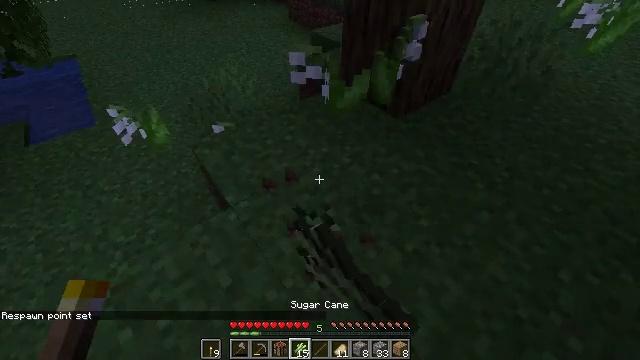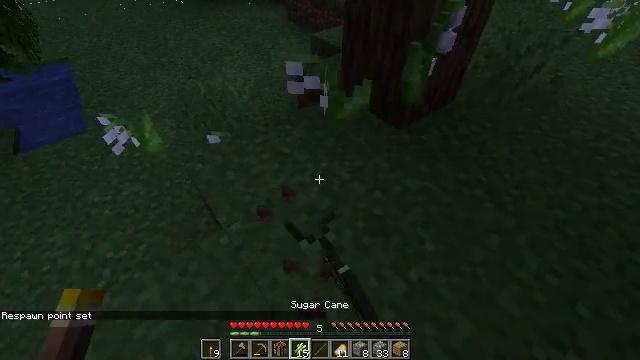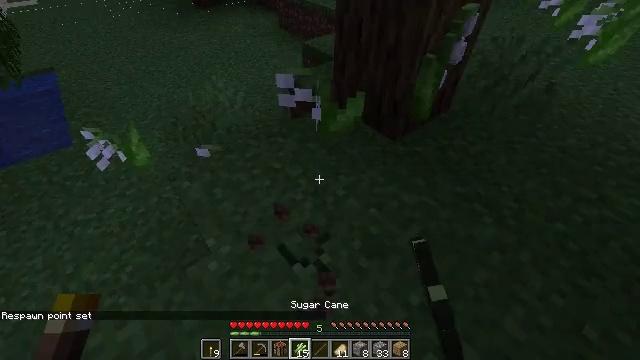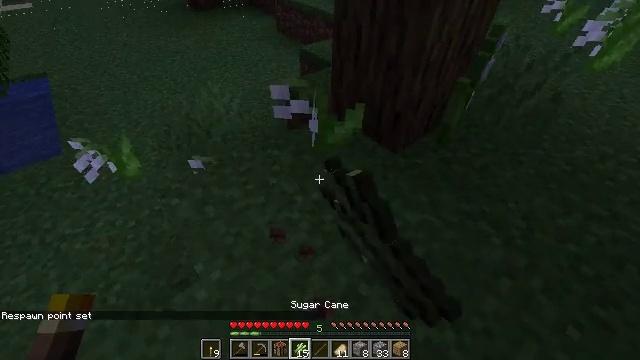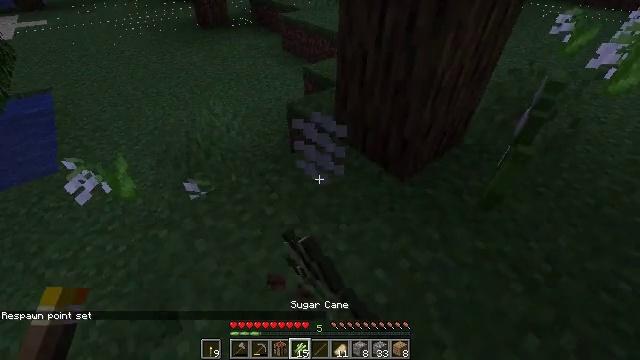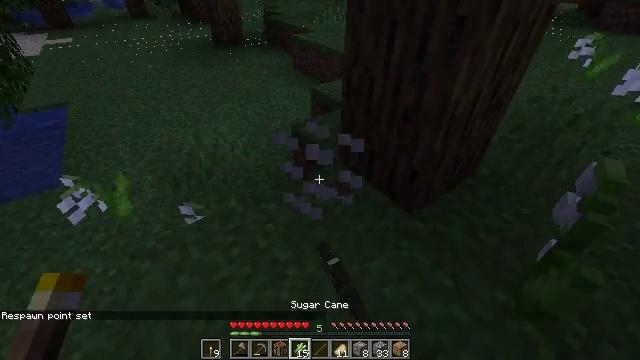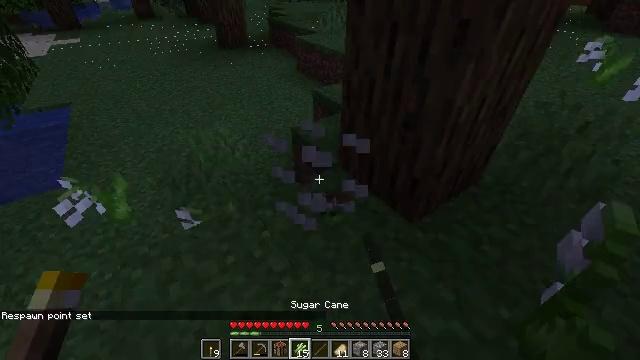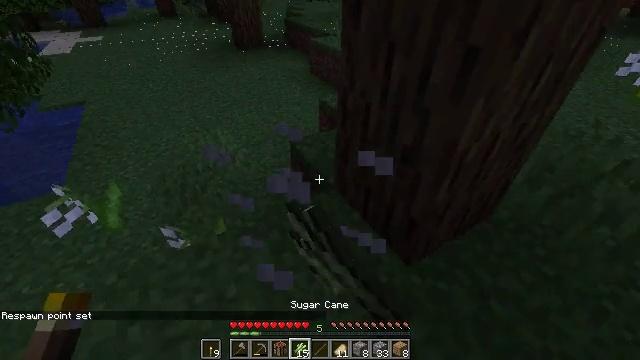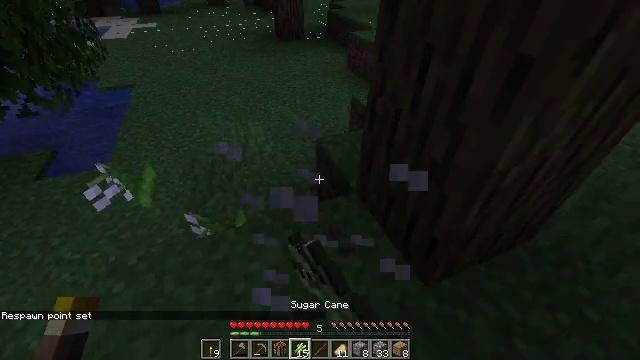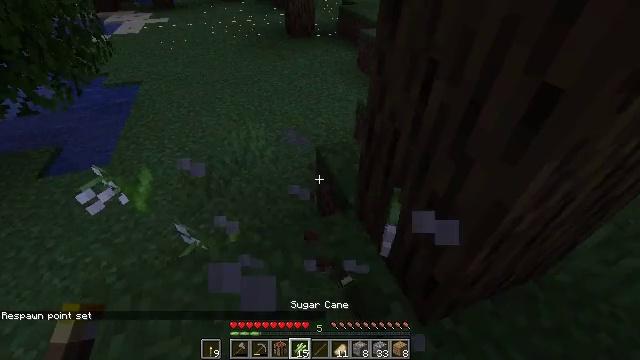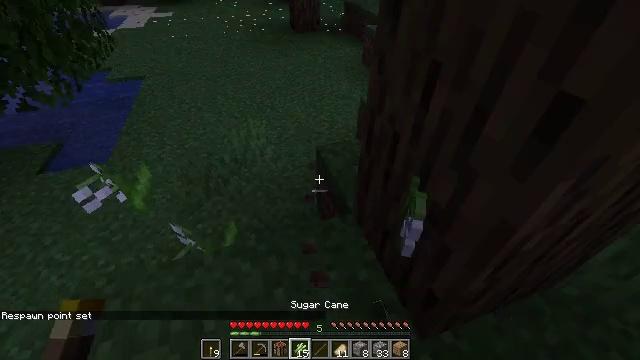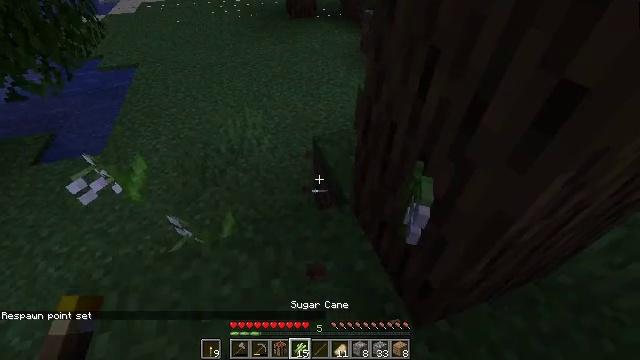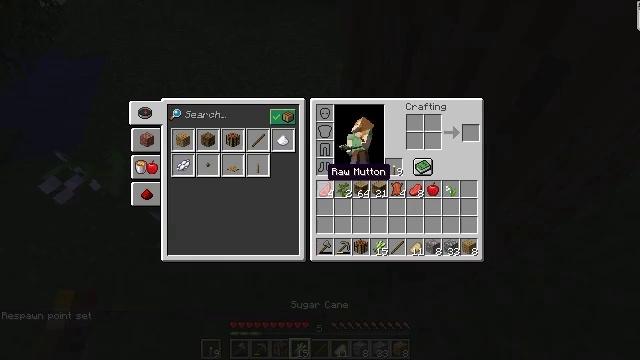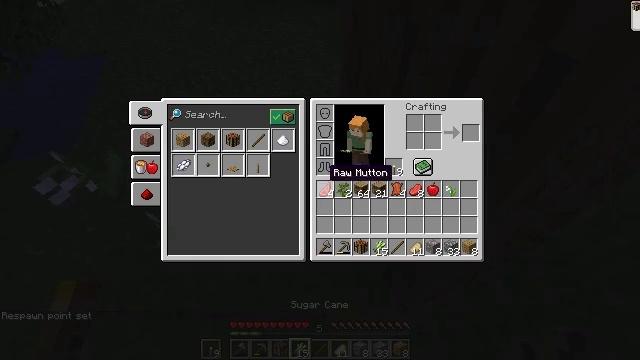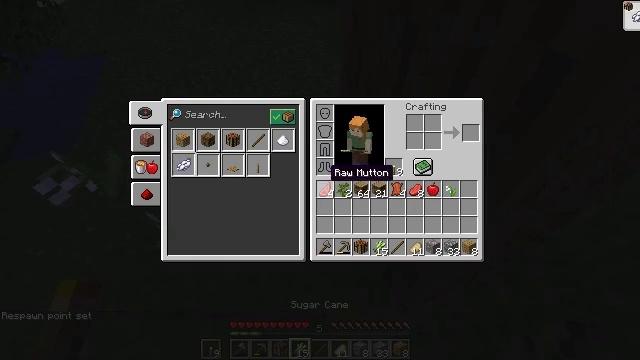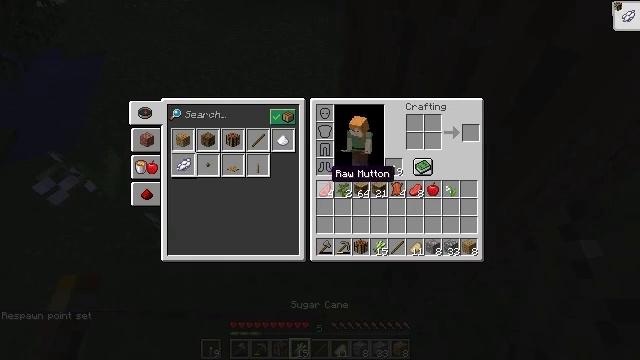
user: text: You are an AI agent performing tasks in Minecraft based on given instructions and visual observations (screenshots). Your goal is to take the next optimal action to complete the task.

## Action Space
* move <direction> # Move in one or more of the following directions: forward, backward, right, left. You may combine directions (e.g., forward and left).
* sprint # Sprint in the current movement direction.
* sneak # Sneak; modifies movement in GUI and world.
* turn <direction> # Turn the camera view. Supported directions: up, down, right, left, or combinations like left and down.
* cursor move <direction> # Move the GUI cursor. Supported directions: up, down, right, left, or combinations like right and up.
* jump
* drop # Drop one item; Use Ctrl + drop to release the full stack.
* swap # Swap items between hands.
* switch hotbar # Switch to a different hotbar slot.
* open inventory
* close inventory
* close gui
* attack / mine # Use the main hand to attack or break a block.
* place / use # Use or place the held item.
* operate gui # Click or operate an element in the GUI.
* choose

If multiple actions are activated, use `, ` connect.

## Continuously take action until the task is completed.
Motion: motion action
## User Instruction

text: Collect the lily of the valley from the ground.
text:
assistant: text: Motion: move forward, attack / mine
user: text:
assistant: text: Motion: move forward, turn right, attack / mine
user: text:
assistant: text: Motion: move forward, attack / mine
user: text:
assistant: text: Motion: move forward, turn left and up, attack / mine
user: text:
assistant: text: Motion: move forward and move right, turn left and up, attack / mine
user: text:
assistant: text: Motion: move forward and move right, turn left, attack / mine
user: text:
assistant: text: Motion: move forward and move right, turn left, attack / mine
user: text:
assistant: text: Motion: move forward and move right, turn left and down, attack / mine
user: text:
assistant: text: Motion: move forward, turn left, attack / mine
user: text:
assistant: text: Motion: turn left
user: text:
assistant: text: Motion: turn down
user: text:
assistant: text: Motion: turn right and down, open inventory
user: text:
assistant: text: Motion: open inventory
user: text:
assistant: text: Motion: open inventory
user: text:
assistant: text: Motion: no_op
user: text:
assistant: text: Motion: no_op
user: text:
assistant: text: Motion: cursor move right
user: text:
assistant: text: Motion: cursor move right and down
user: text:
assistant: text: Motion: cursor move right and down
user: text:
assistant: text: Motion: no_op
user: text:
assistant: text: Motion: no_op
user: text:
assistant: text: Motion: cursor move left and up
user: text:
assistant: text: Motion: cursor move left
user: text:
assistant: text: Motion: no_op
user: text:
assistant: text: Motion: no_op
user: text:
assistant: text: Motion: cursor move right
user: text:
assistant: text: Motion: cursor move right
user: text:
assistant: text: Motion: cursor move right
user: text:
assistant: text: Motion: no_op
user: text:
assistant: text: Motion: no_op